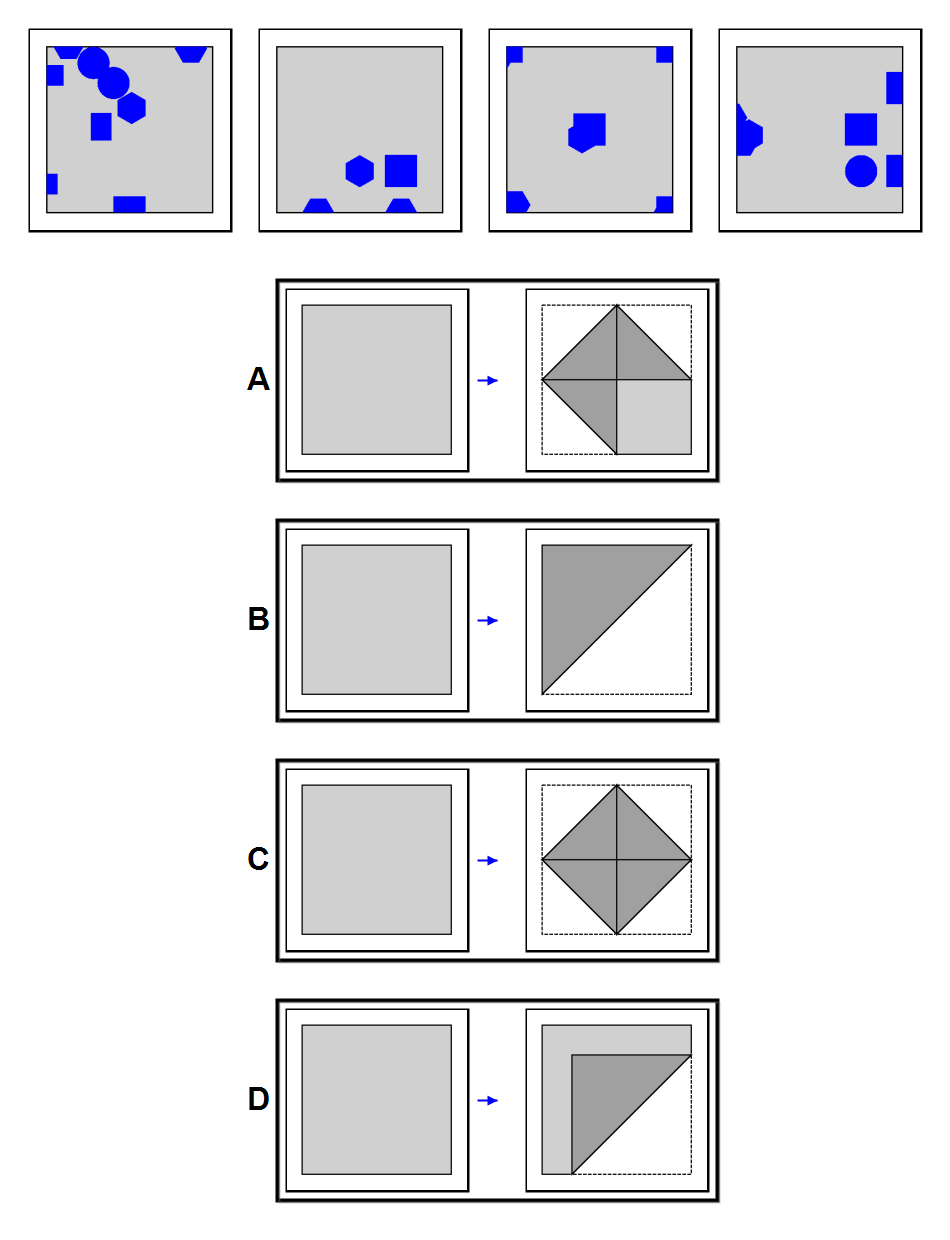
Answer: C